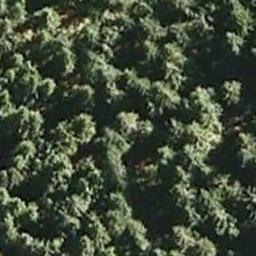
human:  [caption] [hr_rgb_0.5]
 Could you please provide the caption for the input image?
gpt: The forest is full of green trees .

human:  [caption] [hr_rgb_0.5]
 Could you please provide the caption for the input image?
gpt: This is a dense forest .

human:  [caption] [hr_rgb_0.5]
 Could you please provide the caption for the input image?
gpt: The forest has a lot of randomly arranged green trees .

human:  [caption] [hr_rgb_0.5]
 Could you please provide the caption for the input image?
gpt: Many green trees are in a forest and the leaves cast a black shadow .

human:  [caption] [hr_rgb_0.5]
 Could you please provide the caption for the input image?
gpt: A forest with many green trees .